Question: Here's what I am talking about:

Is there a way to hide that "0" labels on Y and X axis?
I'm using ZedGraph.
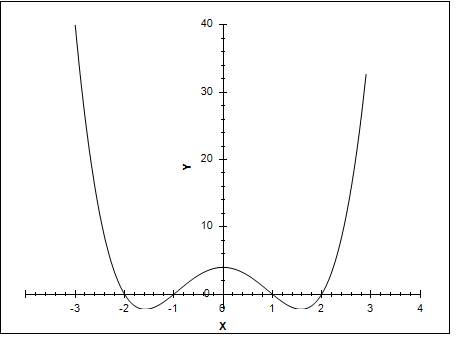
Answer: Try setting this option in your zedGraphControl:
'''
zgcGraph.GraphPane.XAxis.Scale.IsSkipCrossLabel = true;
zgcGraph.GraphPane.YAxis.Scale.IsSkipCrossLabel = true;
'''
This should be responsible for whether you see a label at the "cross", in your case - the "0" label.
Make sure you refresh the control after setting this, sometimes ZedGraph is picky about actually displaying what you set it to.
Optionally, to remove ALL labels, try
'''
zgcGraph.GraphPane.XAxis.Scale.IsVisible = false;
zgcGraph.GraphPane.YAxis.Scale.IsVisible = false;
'''